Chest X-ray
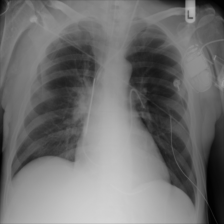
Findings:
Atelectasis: negative
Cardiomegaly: negative
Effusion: negative
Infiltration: positive
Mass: negative
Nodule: negative
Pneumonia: negative
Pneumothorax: negative
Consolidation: negative
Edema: negative
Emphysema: negative
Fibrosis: negative
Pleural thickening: negative
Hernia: negative